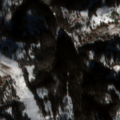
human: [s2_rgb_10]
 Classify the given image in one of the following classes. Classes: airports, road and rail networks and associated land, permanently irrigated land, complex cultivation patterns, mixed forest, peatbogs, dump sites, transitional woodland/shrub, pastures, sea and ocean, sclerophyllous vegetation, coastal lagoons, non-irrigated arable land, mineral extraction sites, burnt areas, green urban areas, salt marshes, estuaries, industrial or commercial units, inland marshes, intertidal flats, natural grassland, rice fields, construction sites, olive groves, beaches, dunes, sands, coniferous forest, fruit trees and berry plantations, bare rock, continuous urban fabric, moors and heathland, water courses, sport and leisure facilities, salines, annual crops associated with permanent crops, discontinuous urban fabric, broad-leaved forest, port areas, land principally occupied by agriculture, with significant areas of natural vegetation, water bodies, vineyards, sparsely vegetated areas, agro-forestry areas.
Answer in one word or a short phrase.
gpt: broad-leaved forest, coniferous forest, natural grassland, transitional woodland/shrub